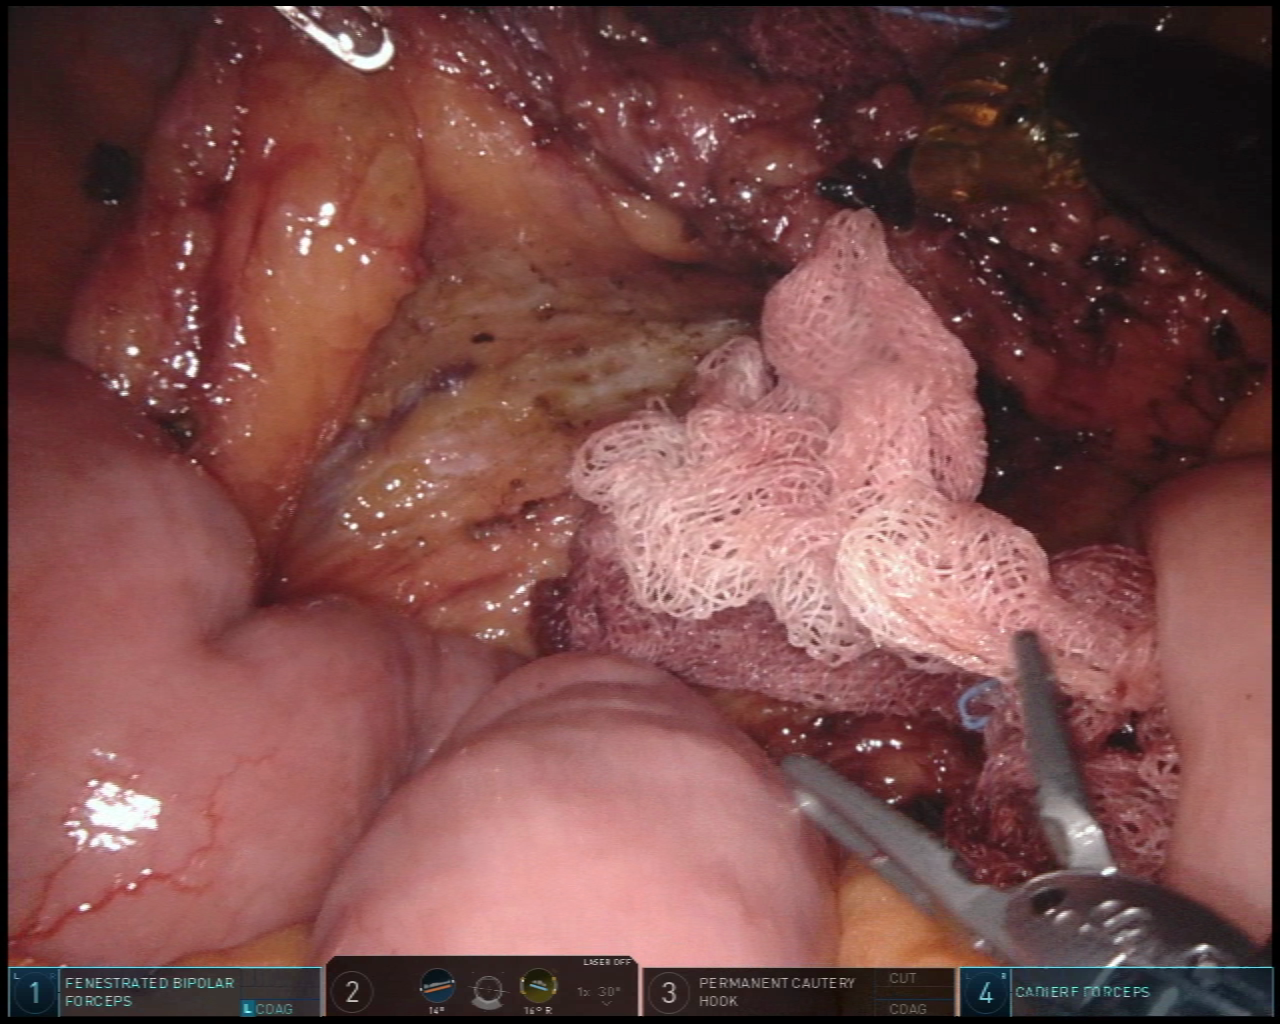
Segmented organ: intestinal_veins
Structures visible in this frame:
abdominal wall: no
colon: no
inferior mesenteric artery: no
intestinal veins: yes
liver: no
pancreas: no
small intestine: yes
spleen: no
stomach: no
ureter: no
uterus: no
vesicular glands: no